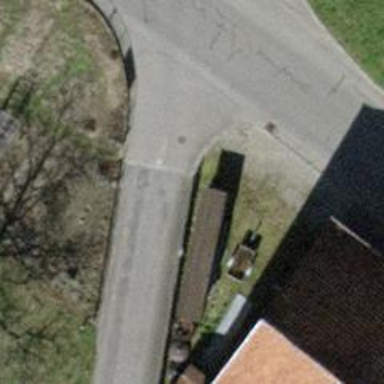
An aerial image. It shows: Residential road with asphalt surface and no sidewalk.